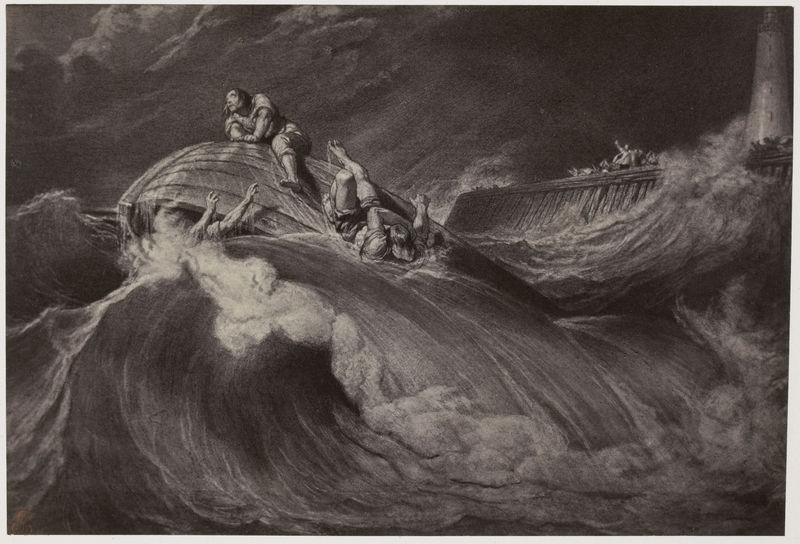
Titel: Fotoreproductie van tekening door Paul Delaroche: episode d'un naufrage
Künstler: Robert Jefferson Bingham
Standort: Amsterdam
Institution: Rijksmuseum
Schlagwörter: himmel, meer, wasser, wolken, menschen, see, ufer, grau, männer, tod, land, boot, gischt, schiff, welle, wellen, hafen, kai, schiffbruch, seenot, sturm, unglück, woge, ozean, leuchtturm, gefahr, seefahrt, sterben, kentern, schifffahrt, ertrinken, gisht, goischt